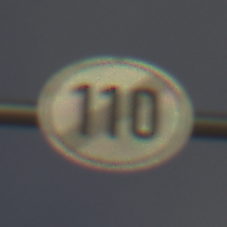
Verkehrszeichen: EndeGeschwindigkeit110
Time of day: SunriseSunset
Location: Outdoor (Nature)
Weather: PartlyCloudy
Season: NotSpecified
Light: Natural